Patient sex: M
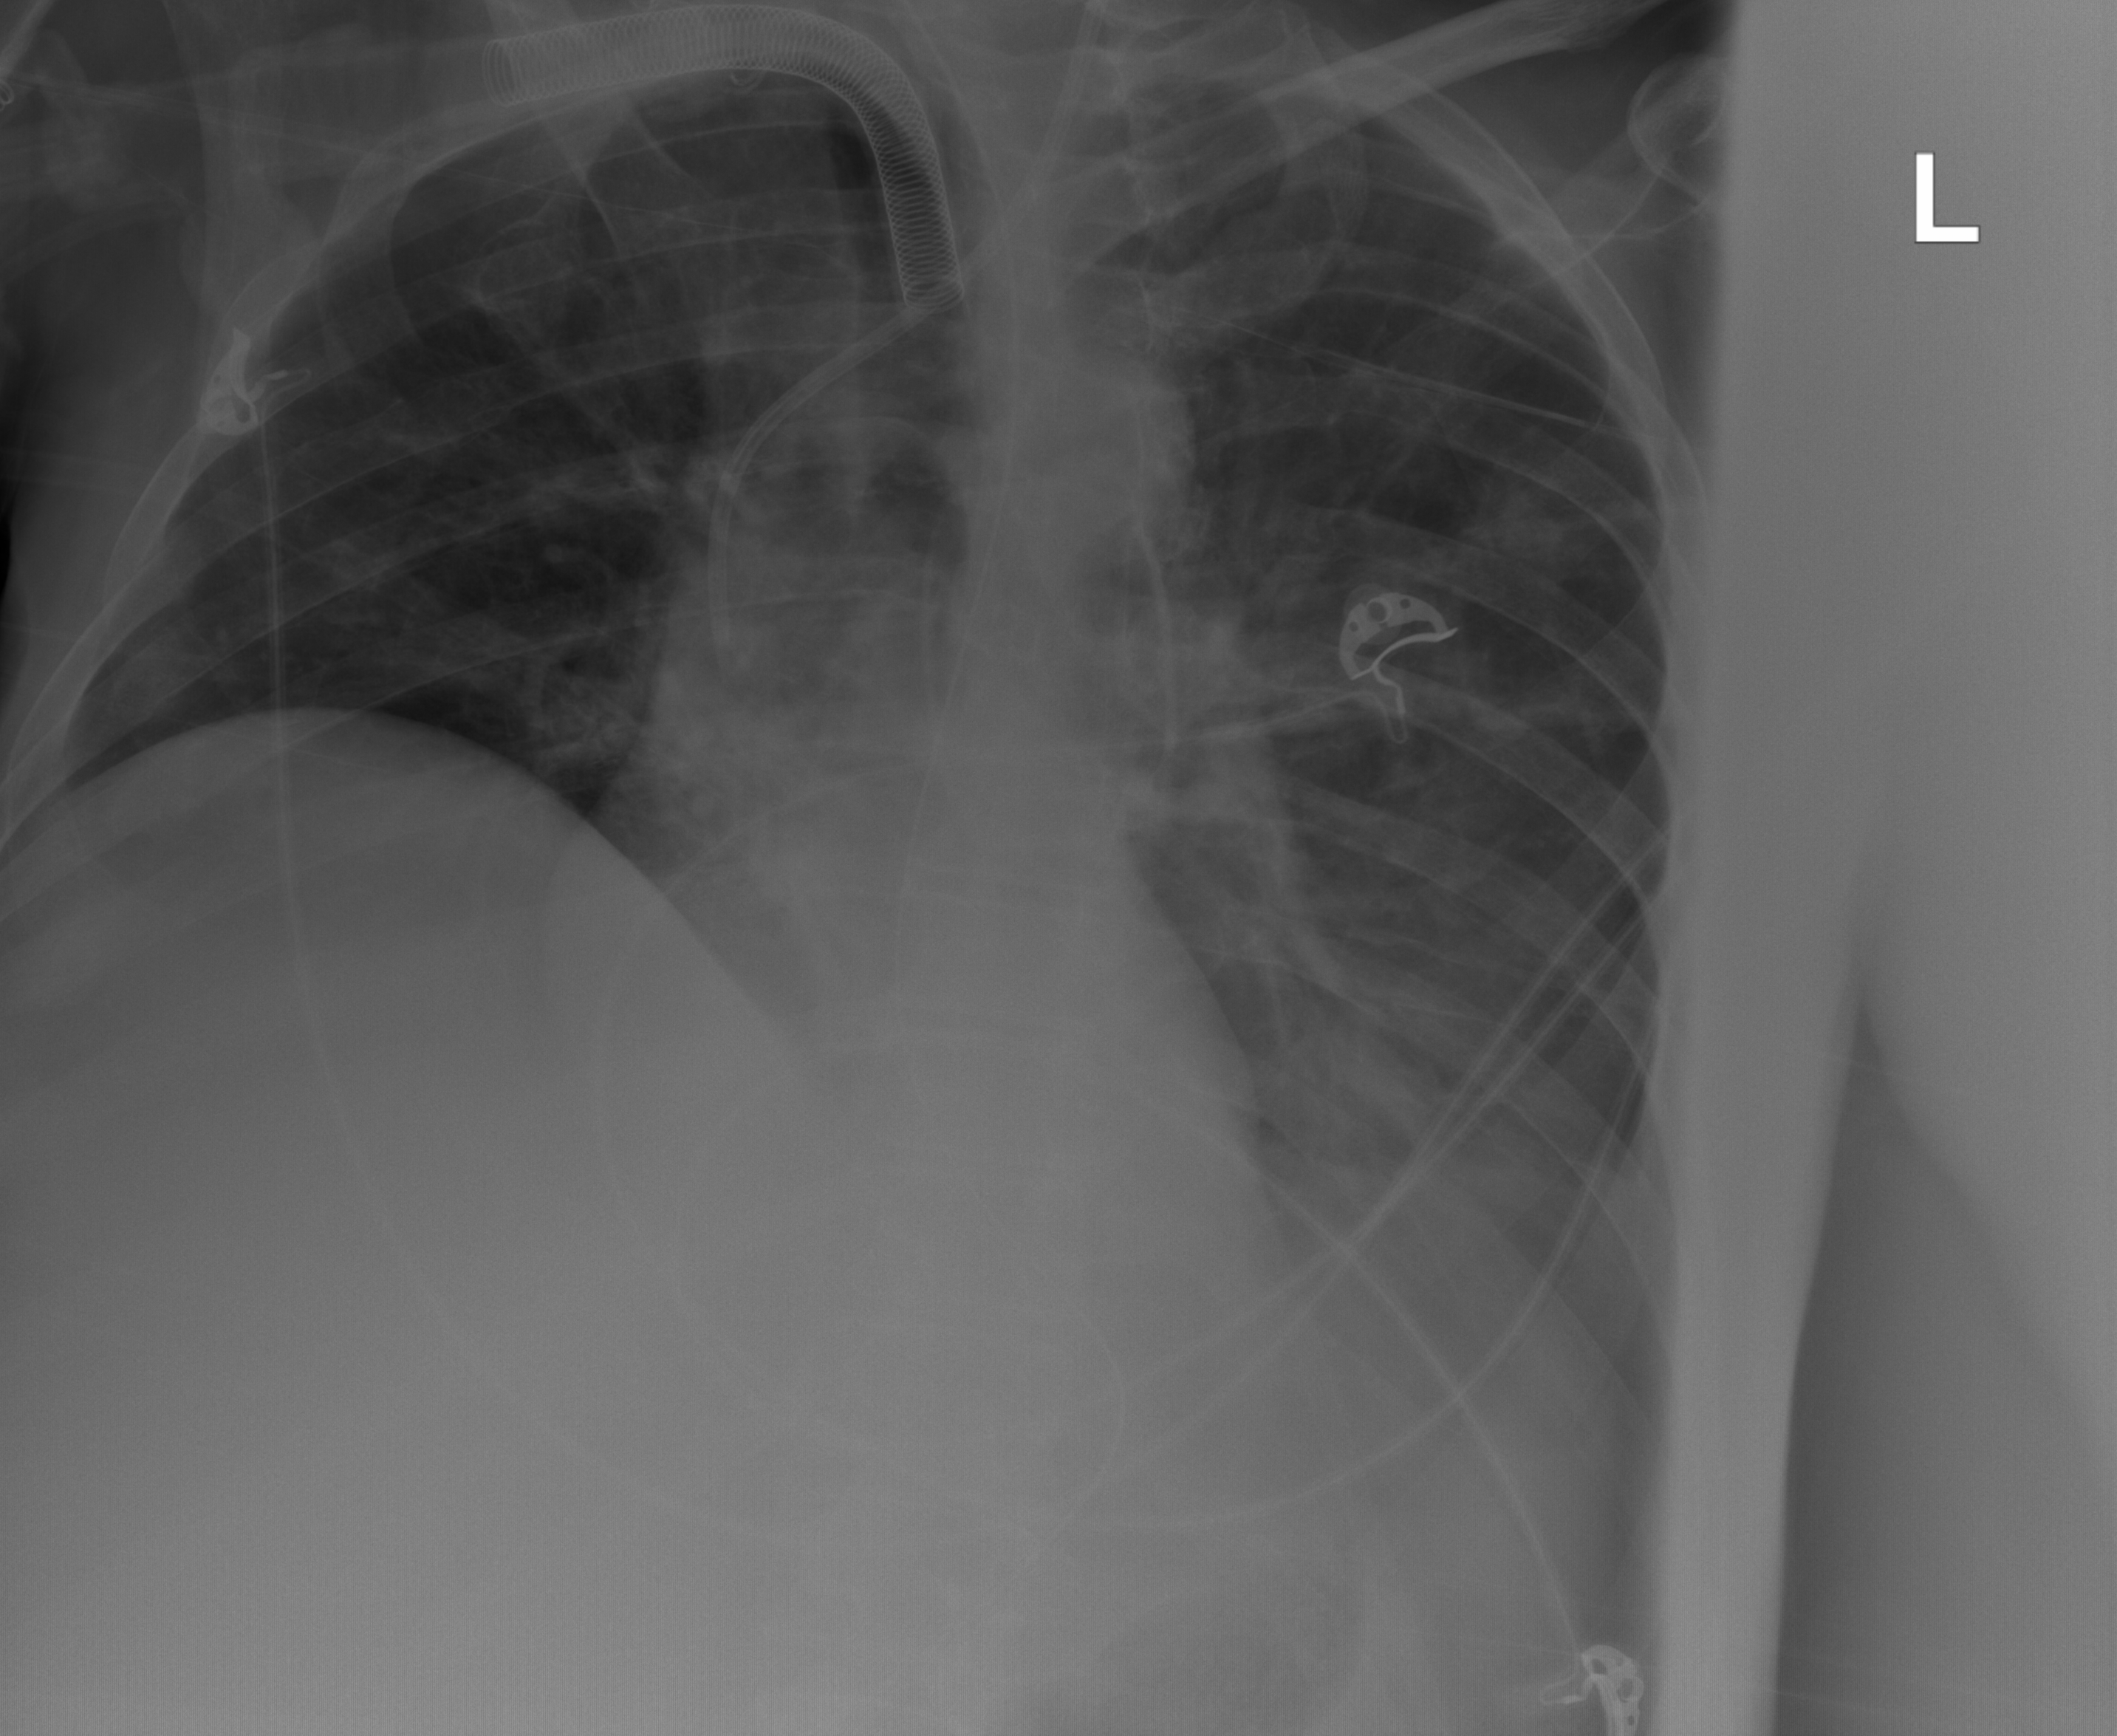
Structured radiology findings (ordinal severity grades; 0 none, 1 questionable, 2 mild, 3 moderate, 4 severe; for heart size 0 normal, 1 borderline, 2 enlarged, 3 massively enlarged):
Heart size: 0
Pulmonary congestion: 2
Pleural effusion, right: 0
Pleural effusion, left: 2
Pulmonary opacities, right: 0
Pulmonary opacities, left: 0
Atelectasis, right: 2
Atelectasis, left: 2